Question: I have a Remote Desktop Server based on Windows Server 2016 using Hyper-V virtual machines. I decided to limit the access of a group of domain users to these virtual machines only.

And I ran into a problem, you just need to add restrictions on the entry on the names of specific machines in the user profile, as the remote desktop gateway stops letting the user in, despite the fact that both the names of the virtual machines and the gateway are recorded in the list of computers available to the user, and in the rules Gateway enabled group with users. And directly, bypassing the gateway or disconnecting it, I can connect to the virtual machine. I tried, for the sake of experiment, to record a test user in the gateway admins, but the situation did not change. And I need to restrict access (because accounts will not be provided to the most reliable individuals) and leave the gateway active. What did I forget to do or was wrong?
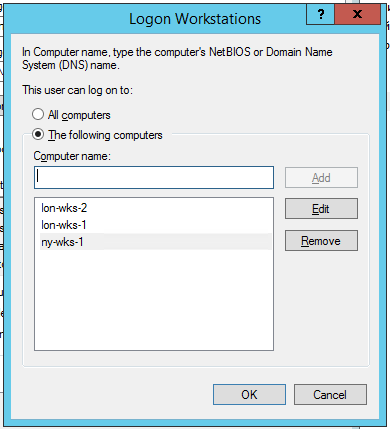
Answer: It turned out the problem in the very essence of the list of computers: it limits not only the computers ON which you can go, but also FROM which you can go.